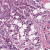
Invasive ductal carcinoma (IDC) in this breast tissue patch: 1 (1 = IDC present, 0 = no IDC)